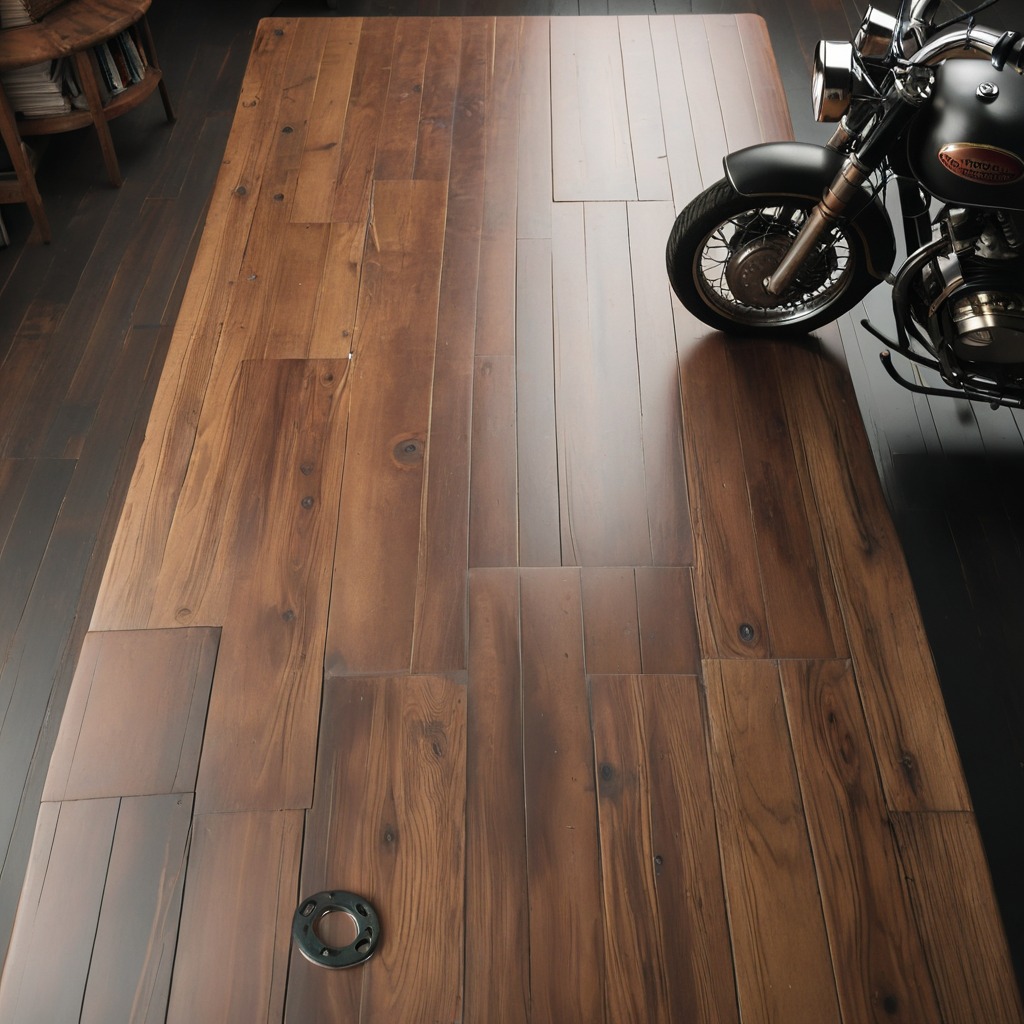
A flat metal washer is lying on the wooden table in the vintage motorcycle garage.